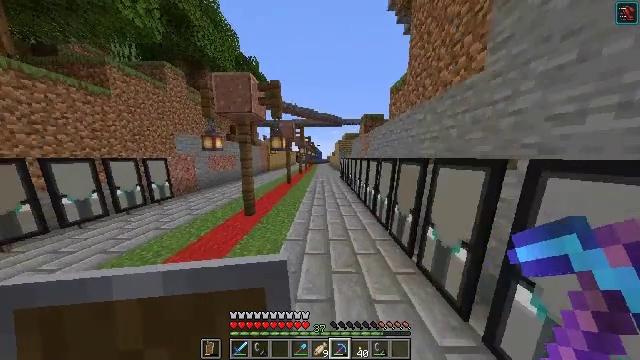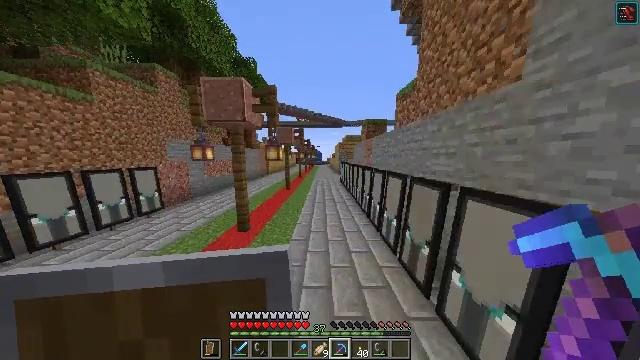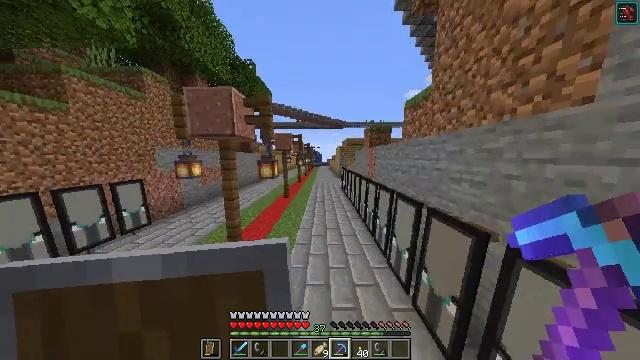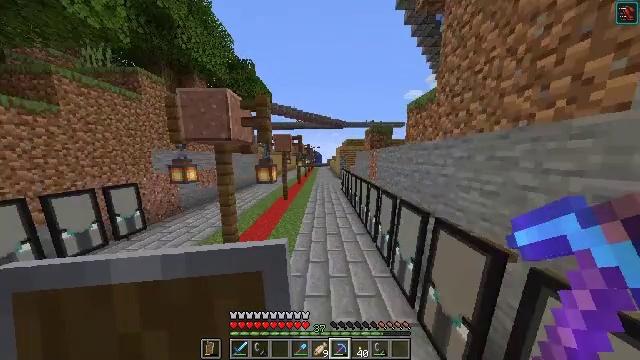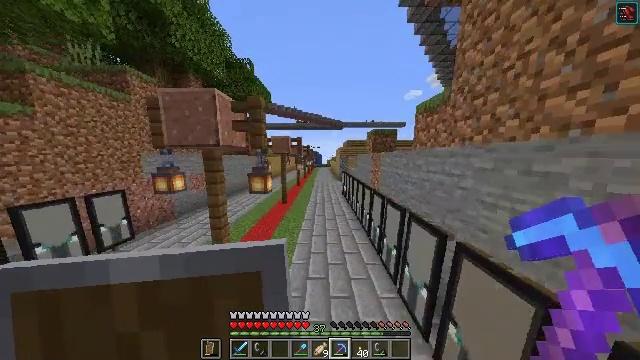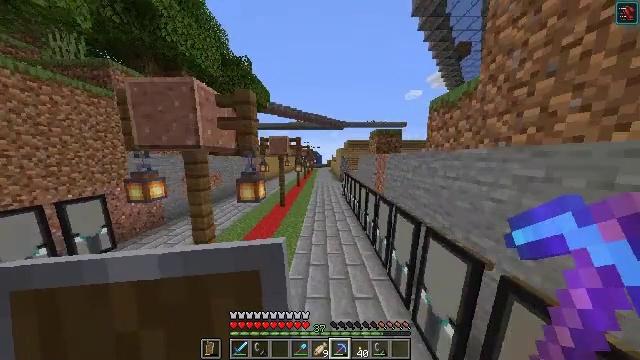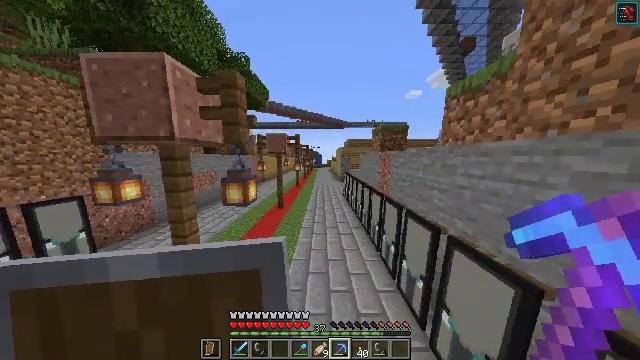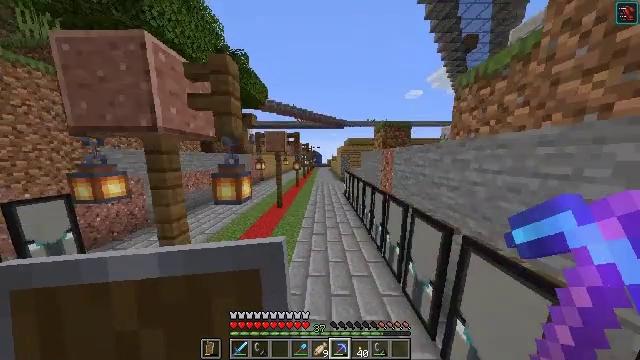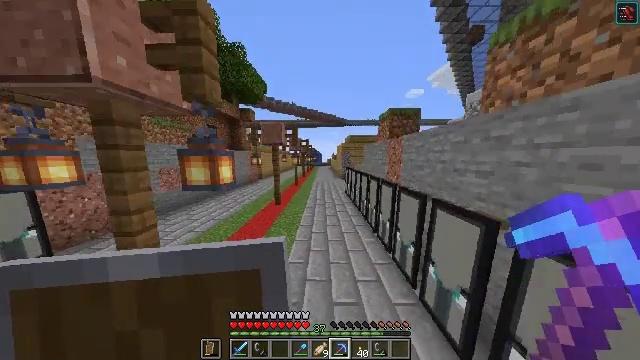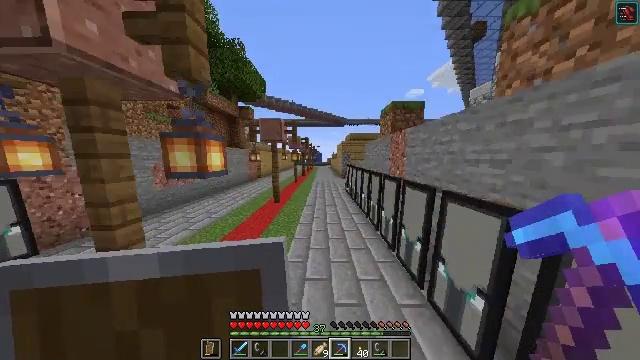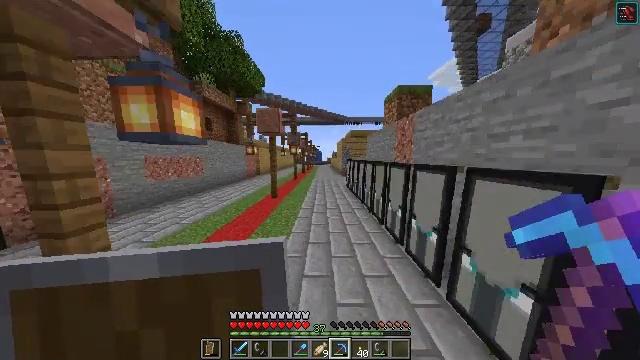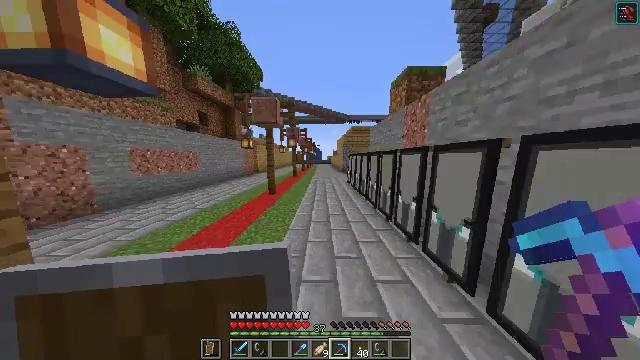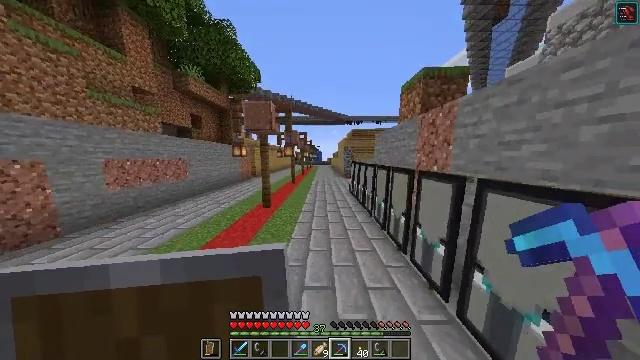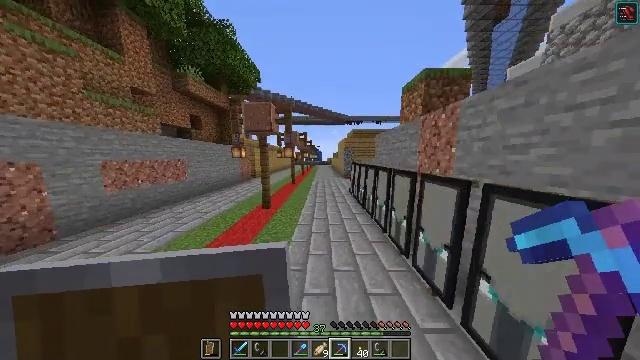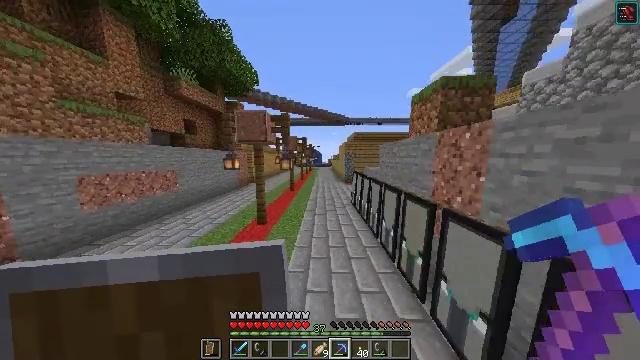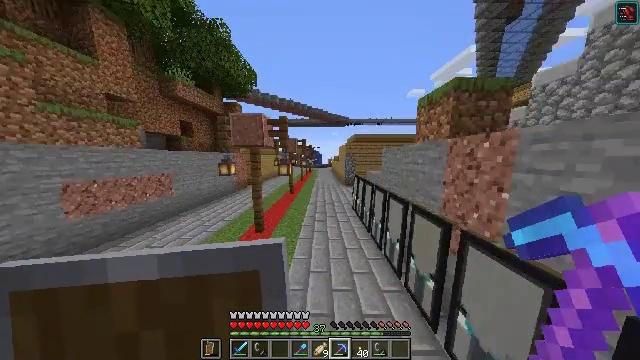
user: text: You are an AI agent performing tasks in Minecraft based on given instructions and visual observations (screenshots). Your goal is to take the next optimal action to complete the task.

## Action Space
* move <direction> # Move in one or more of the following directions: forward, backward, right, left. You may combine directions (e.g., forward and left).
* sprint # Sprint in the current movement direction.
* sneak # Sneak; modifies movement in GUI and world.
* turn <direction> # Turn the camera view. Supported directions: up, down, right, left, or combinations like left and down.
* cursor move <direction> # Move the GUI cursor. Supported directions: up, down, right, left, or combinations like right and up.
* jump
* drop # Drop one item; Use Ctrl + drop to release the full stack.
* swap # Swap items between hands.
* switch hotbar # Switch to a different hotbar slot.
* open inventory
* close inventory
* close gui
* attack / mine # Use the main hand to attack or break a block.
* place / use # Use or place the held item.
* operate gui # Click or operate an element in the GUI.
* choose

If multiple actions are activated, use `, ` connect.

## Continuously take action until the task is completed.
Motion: motion action
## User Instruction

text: Gather the crimson fungus.
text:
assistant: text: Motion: move forward, jump
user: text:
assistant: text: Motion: move forward, jump
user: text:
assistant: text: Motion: move forward, jump
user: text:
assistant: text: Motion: move forward, jump
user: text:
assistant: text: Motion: move forward, jump
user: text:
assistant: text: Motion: move forward, jump
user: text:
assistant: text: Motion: move forward, jump
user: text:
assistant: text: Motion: move forward, jump
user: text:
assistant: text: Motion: move forward, jump
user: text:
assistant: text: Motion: move forward, jump
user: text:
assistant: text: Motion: move forward, jump
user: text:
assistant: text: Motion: move forward, jump
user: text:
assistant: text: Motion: move forward, jump
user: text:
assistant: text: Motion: move forward, jump
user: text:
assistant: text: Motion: move forward, jump
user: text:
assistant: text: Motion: move forward, jump
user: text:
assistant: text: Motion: move forward, jump
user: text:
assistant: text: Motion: move forward, jump
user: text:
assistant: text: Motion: move forward, jump
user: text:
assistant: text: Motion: move forward, jump
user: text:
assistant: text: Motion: move forward, jump
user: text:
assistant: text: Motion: move forward, jump
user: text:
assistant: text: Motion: move forward, jump
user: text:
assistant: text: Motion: move forward, jump
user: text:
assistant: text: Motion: move forward, jump
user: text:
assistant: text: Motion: move forward, jump
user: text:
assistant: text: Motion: move forward, jump
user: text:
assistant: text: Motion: move forward, turn right and down, jump
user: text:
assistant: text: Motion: move forward, turn right and down, jump
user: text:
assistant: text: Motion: move forward, turn right and down, jump